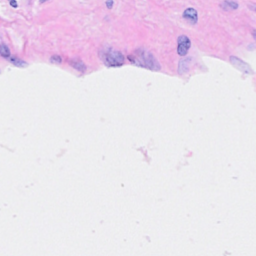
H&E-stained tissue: Breast